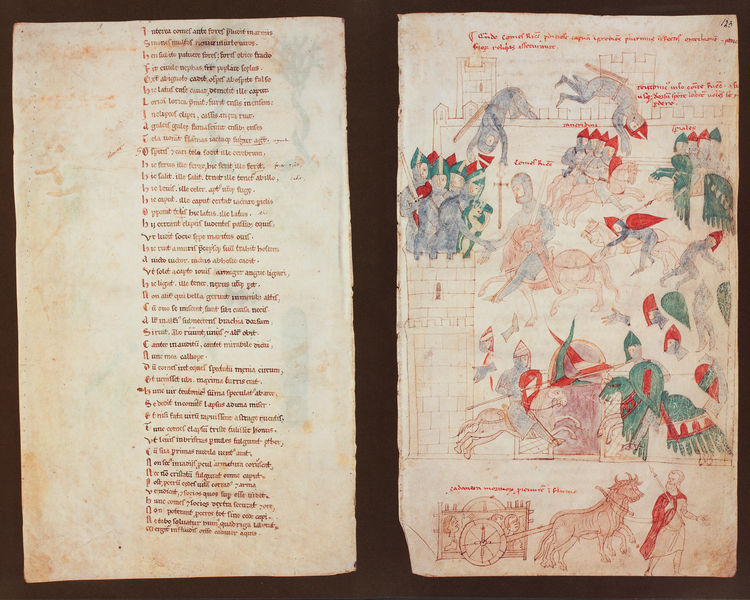
Titel: Liber ad honorem Augusti sive de rebus Siculis/ Buch zu Ehren des Kaisers Augustus oder über die Angelegenheiten Siziliens
Künstler: Pietro da Eboli
Institution: Bern, Burgbibliothek
Schlagwörter: blau, kampf, grün, ocker, zeichnung, rot, kühe, karren, pferd, pferde, turm, schrift, fahnen, stab, wagen, schlacht, lanze, fallen, schild, buch, burg, seite, schwert, helm, ritter, buchseite, helme, mittelalter, sturz, lanzen, ochse, ochsen, handschrift, gefecht, aufzeichnung, buchmalerei, belagerung, turnier, textseite